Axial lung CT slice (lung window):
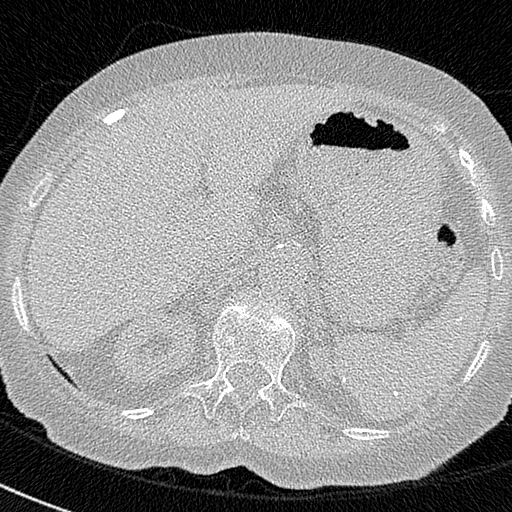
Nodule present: no